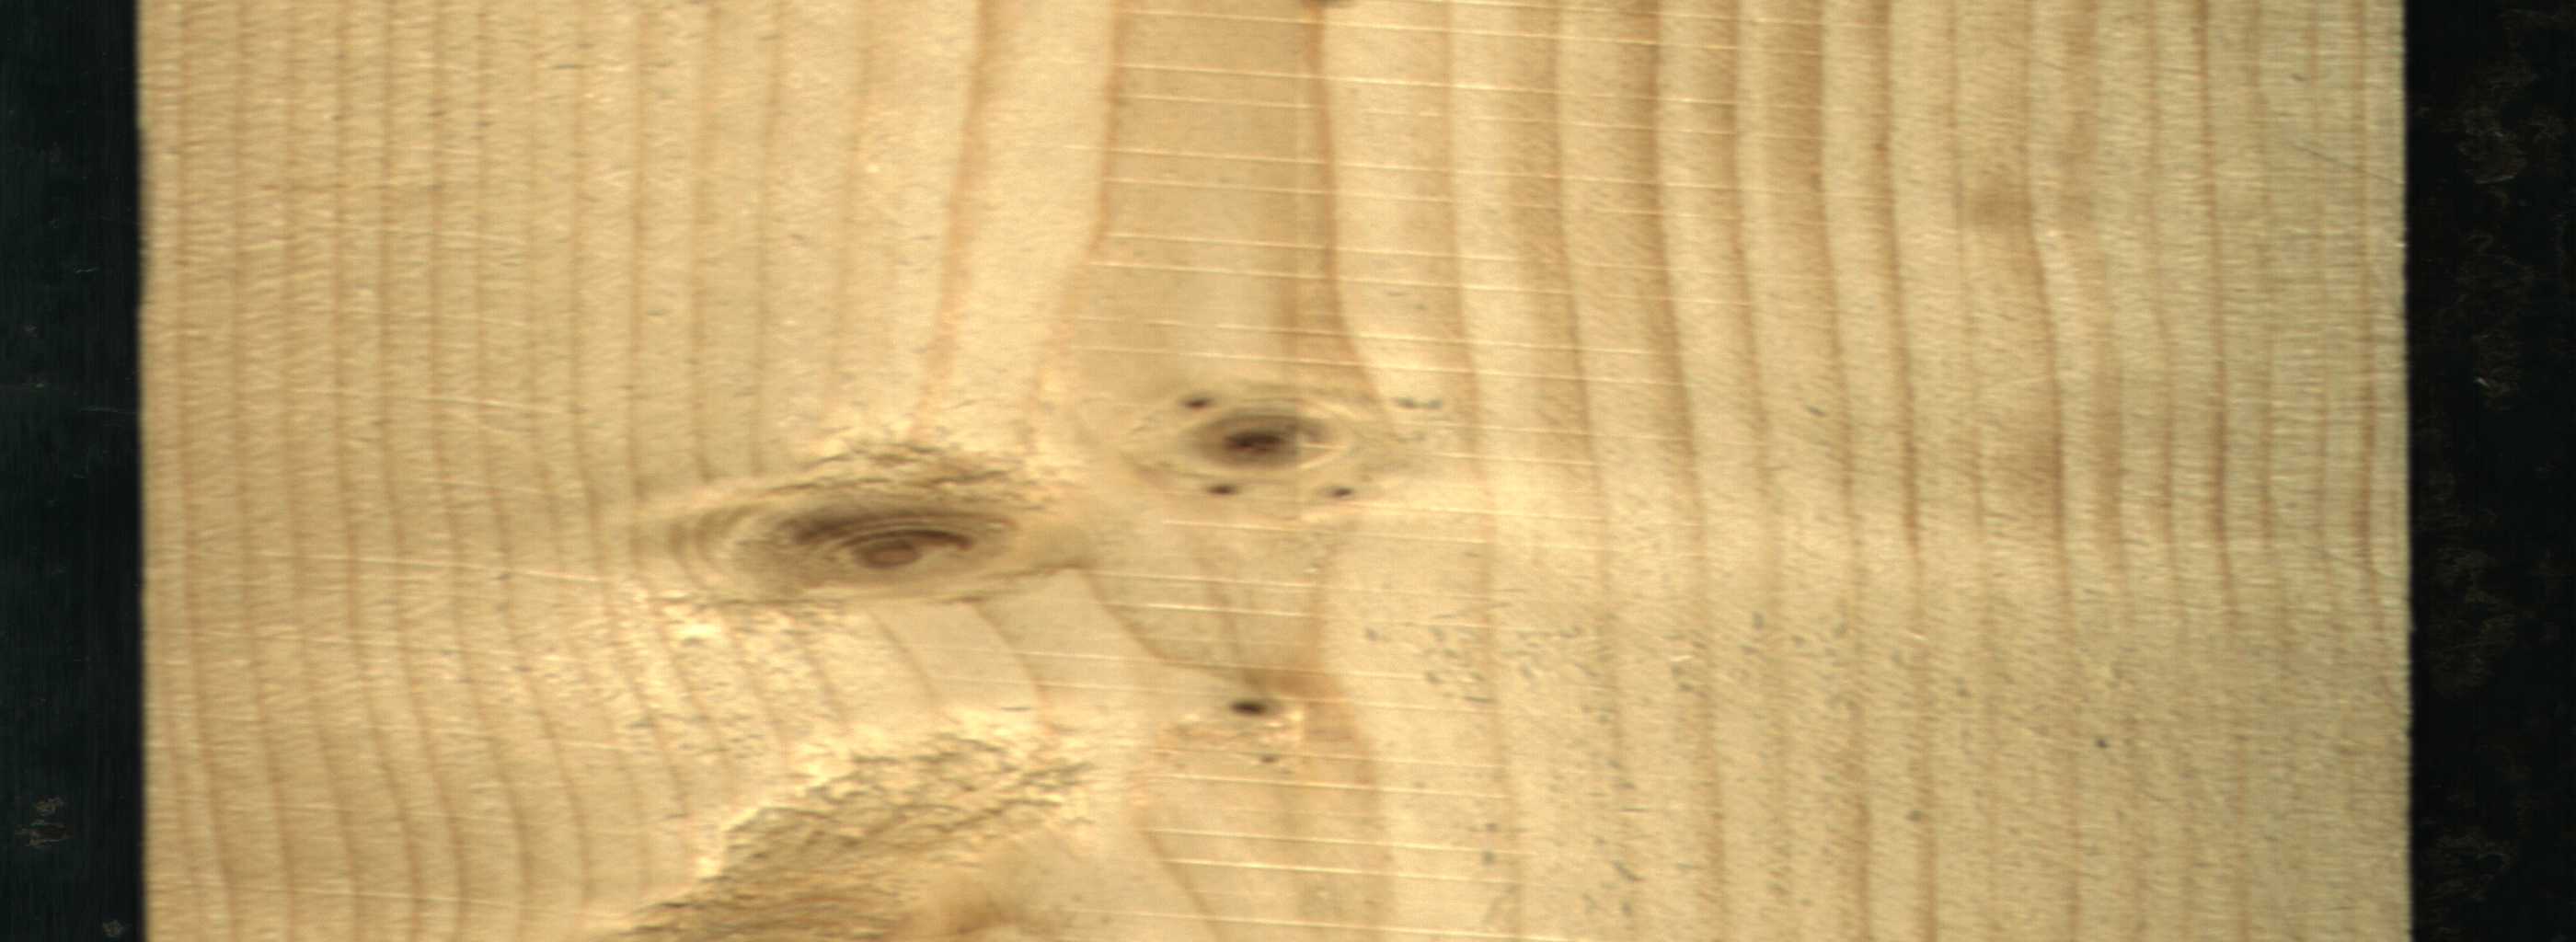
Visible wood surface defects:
Live_Knot
Live_Knot
Live_Knot